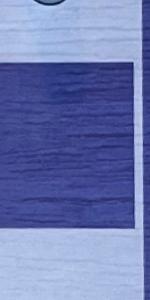
Label: Empty